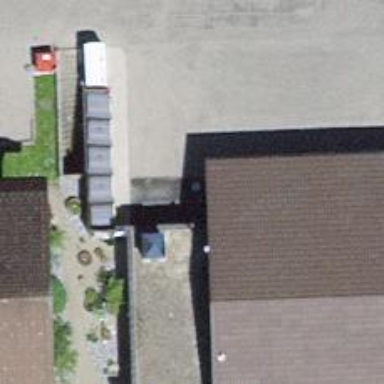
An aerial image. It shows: Toilets.